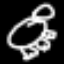
Label: frog